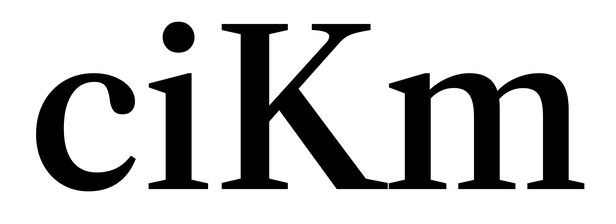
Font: LibreCaslonText_Medium